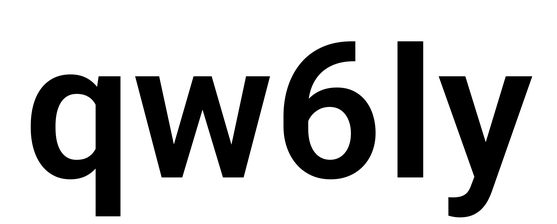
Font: Roboto_SemiBold